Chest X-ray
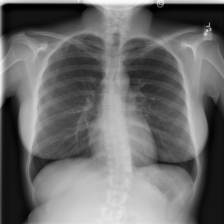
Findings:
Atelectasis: negative
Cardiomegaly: negative
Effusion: negative
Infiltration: negative
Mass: negative
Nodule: negative
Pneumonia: negative
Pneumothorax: negative
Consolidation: negative
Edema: negative
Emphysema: negative
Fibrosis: negative
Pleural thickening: negative
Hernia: negative